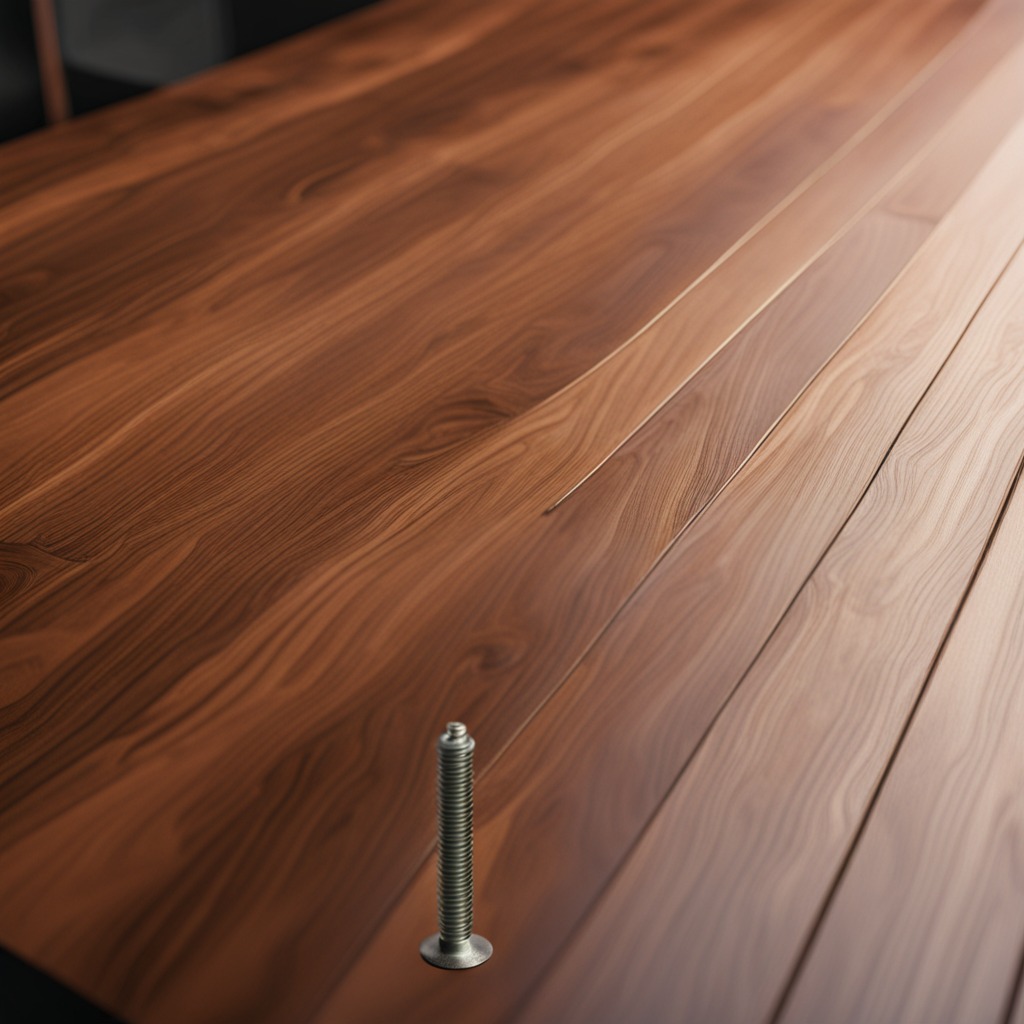
A metal screw is lying on the wooden table in a carpentry studio.